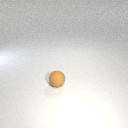
small brown rubber sphere